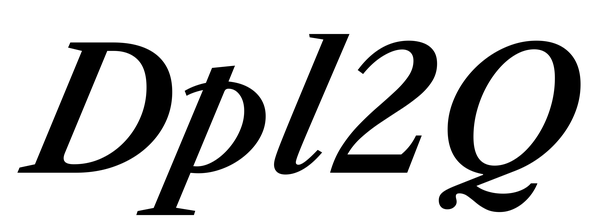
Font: LibreCaslonText-Italic_SemiBold_Italic